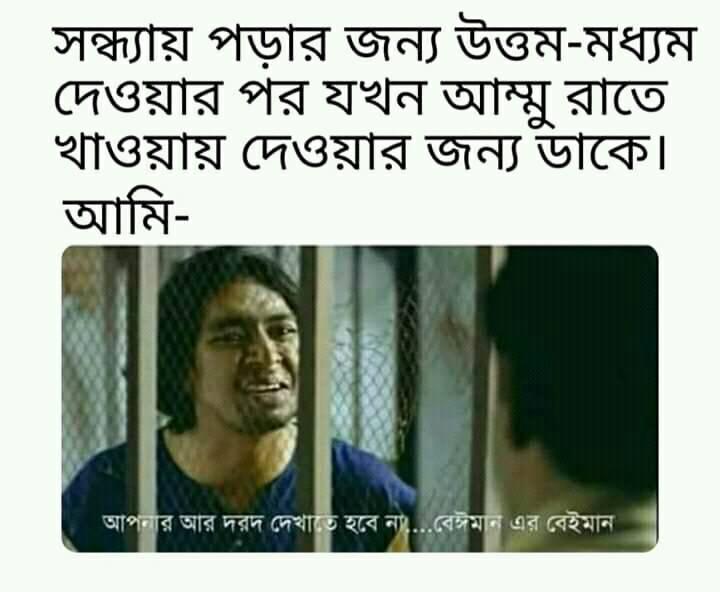
Text: সন্ধ্যায় পড়ার জন্য উত্তম-মধ্যম দেওয়ার পর যখন আম্মু রাতে খাওয়ায় দেওয়ার জন্য ডাকে । আমি - আপনার আর দরদ দেখাতে হবে না... বেঈমান এর বেইমান
Label: Non Hate